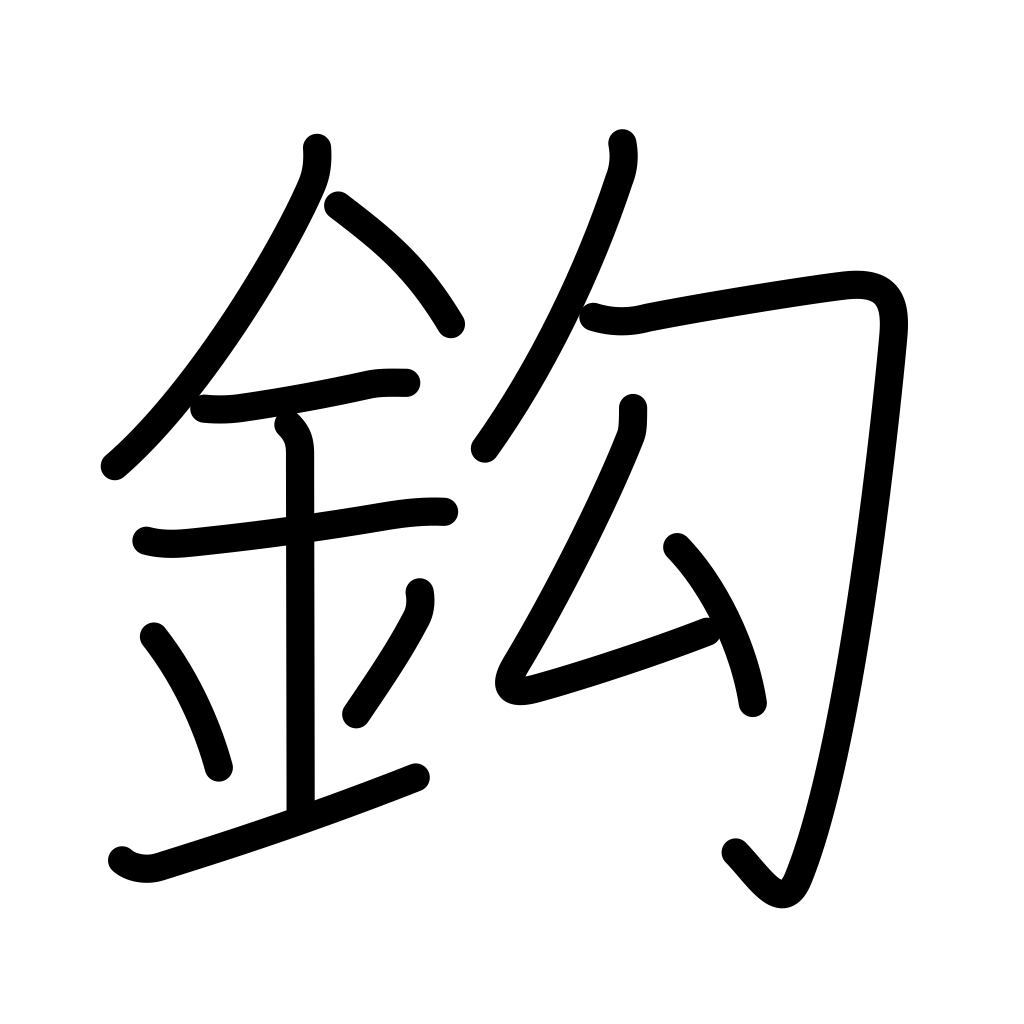
Meaning: hook, barb, gaff, brackets